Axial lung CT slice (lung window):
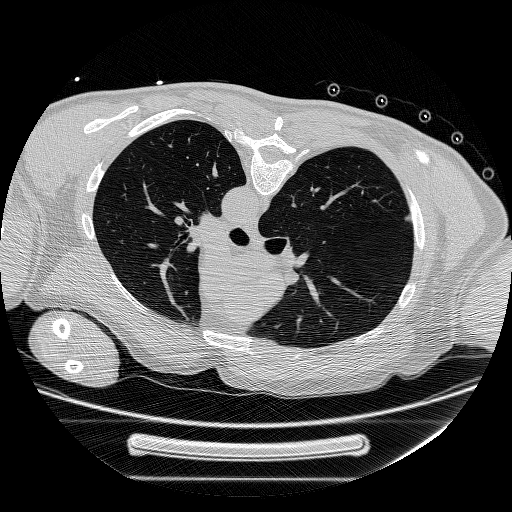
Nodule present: no